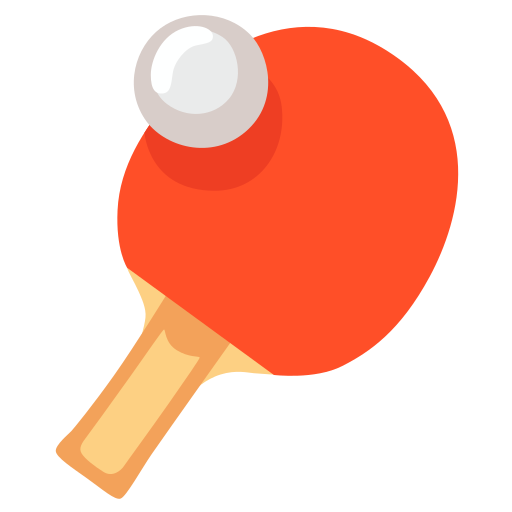
Emoji: 🏓